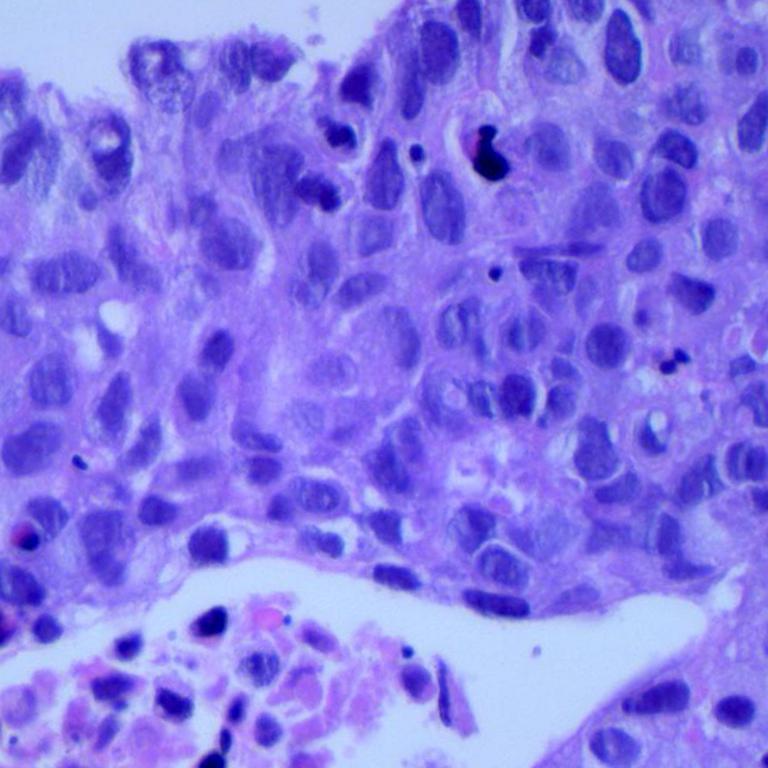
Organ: lung
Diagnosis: squamous carcinomas